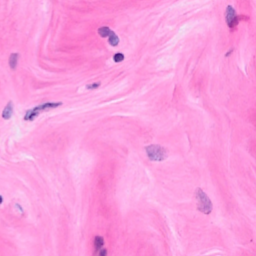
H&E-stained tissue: Breast